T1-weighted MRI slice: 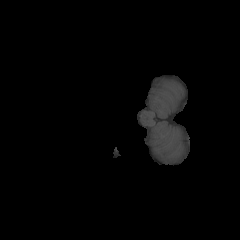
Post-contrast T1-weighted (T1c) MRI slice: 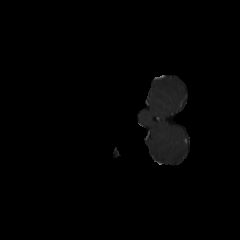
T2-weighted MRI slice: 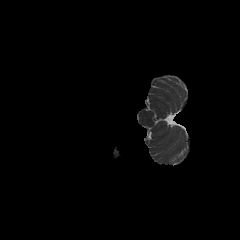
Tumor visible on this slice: no